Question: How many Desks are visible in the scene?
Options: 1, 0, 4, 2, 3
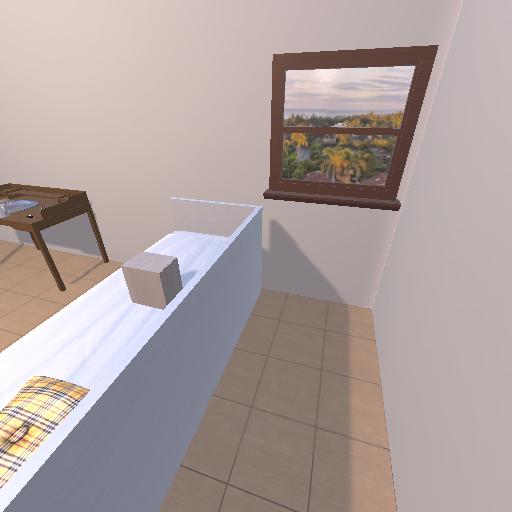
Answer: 1